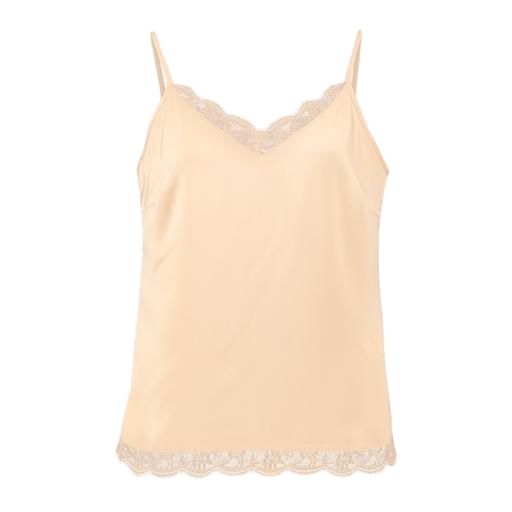
beige joan cami, beige ezra busty cami, beige tank, white background